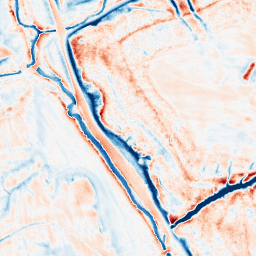
Category: edge_preserving
Decomposition family: anisotropic_diffusion
Decomposition parameters: iterations: 50
kappa: 30
gamma: 0.2
Upsampling method: bspline
Upsampling parameters: scale: 8
Upsampling scale: 8